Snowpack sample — Buffalo Mountain, Silverthorne, Colorado, USA (1/25/25, 10:11 AM MST)
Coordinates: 39.6222, -106.1139
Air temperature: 22 °F
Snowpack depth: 110 cm
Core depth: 20 cm
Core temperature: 48.2 °F
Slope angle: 12°, slope face: 102°
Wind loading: high
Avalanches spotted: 0
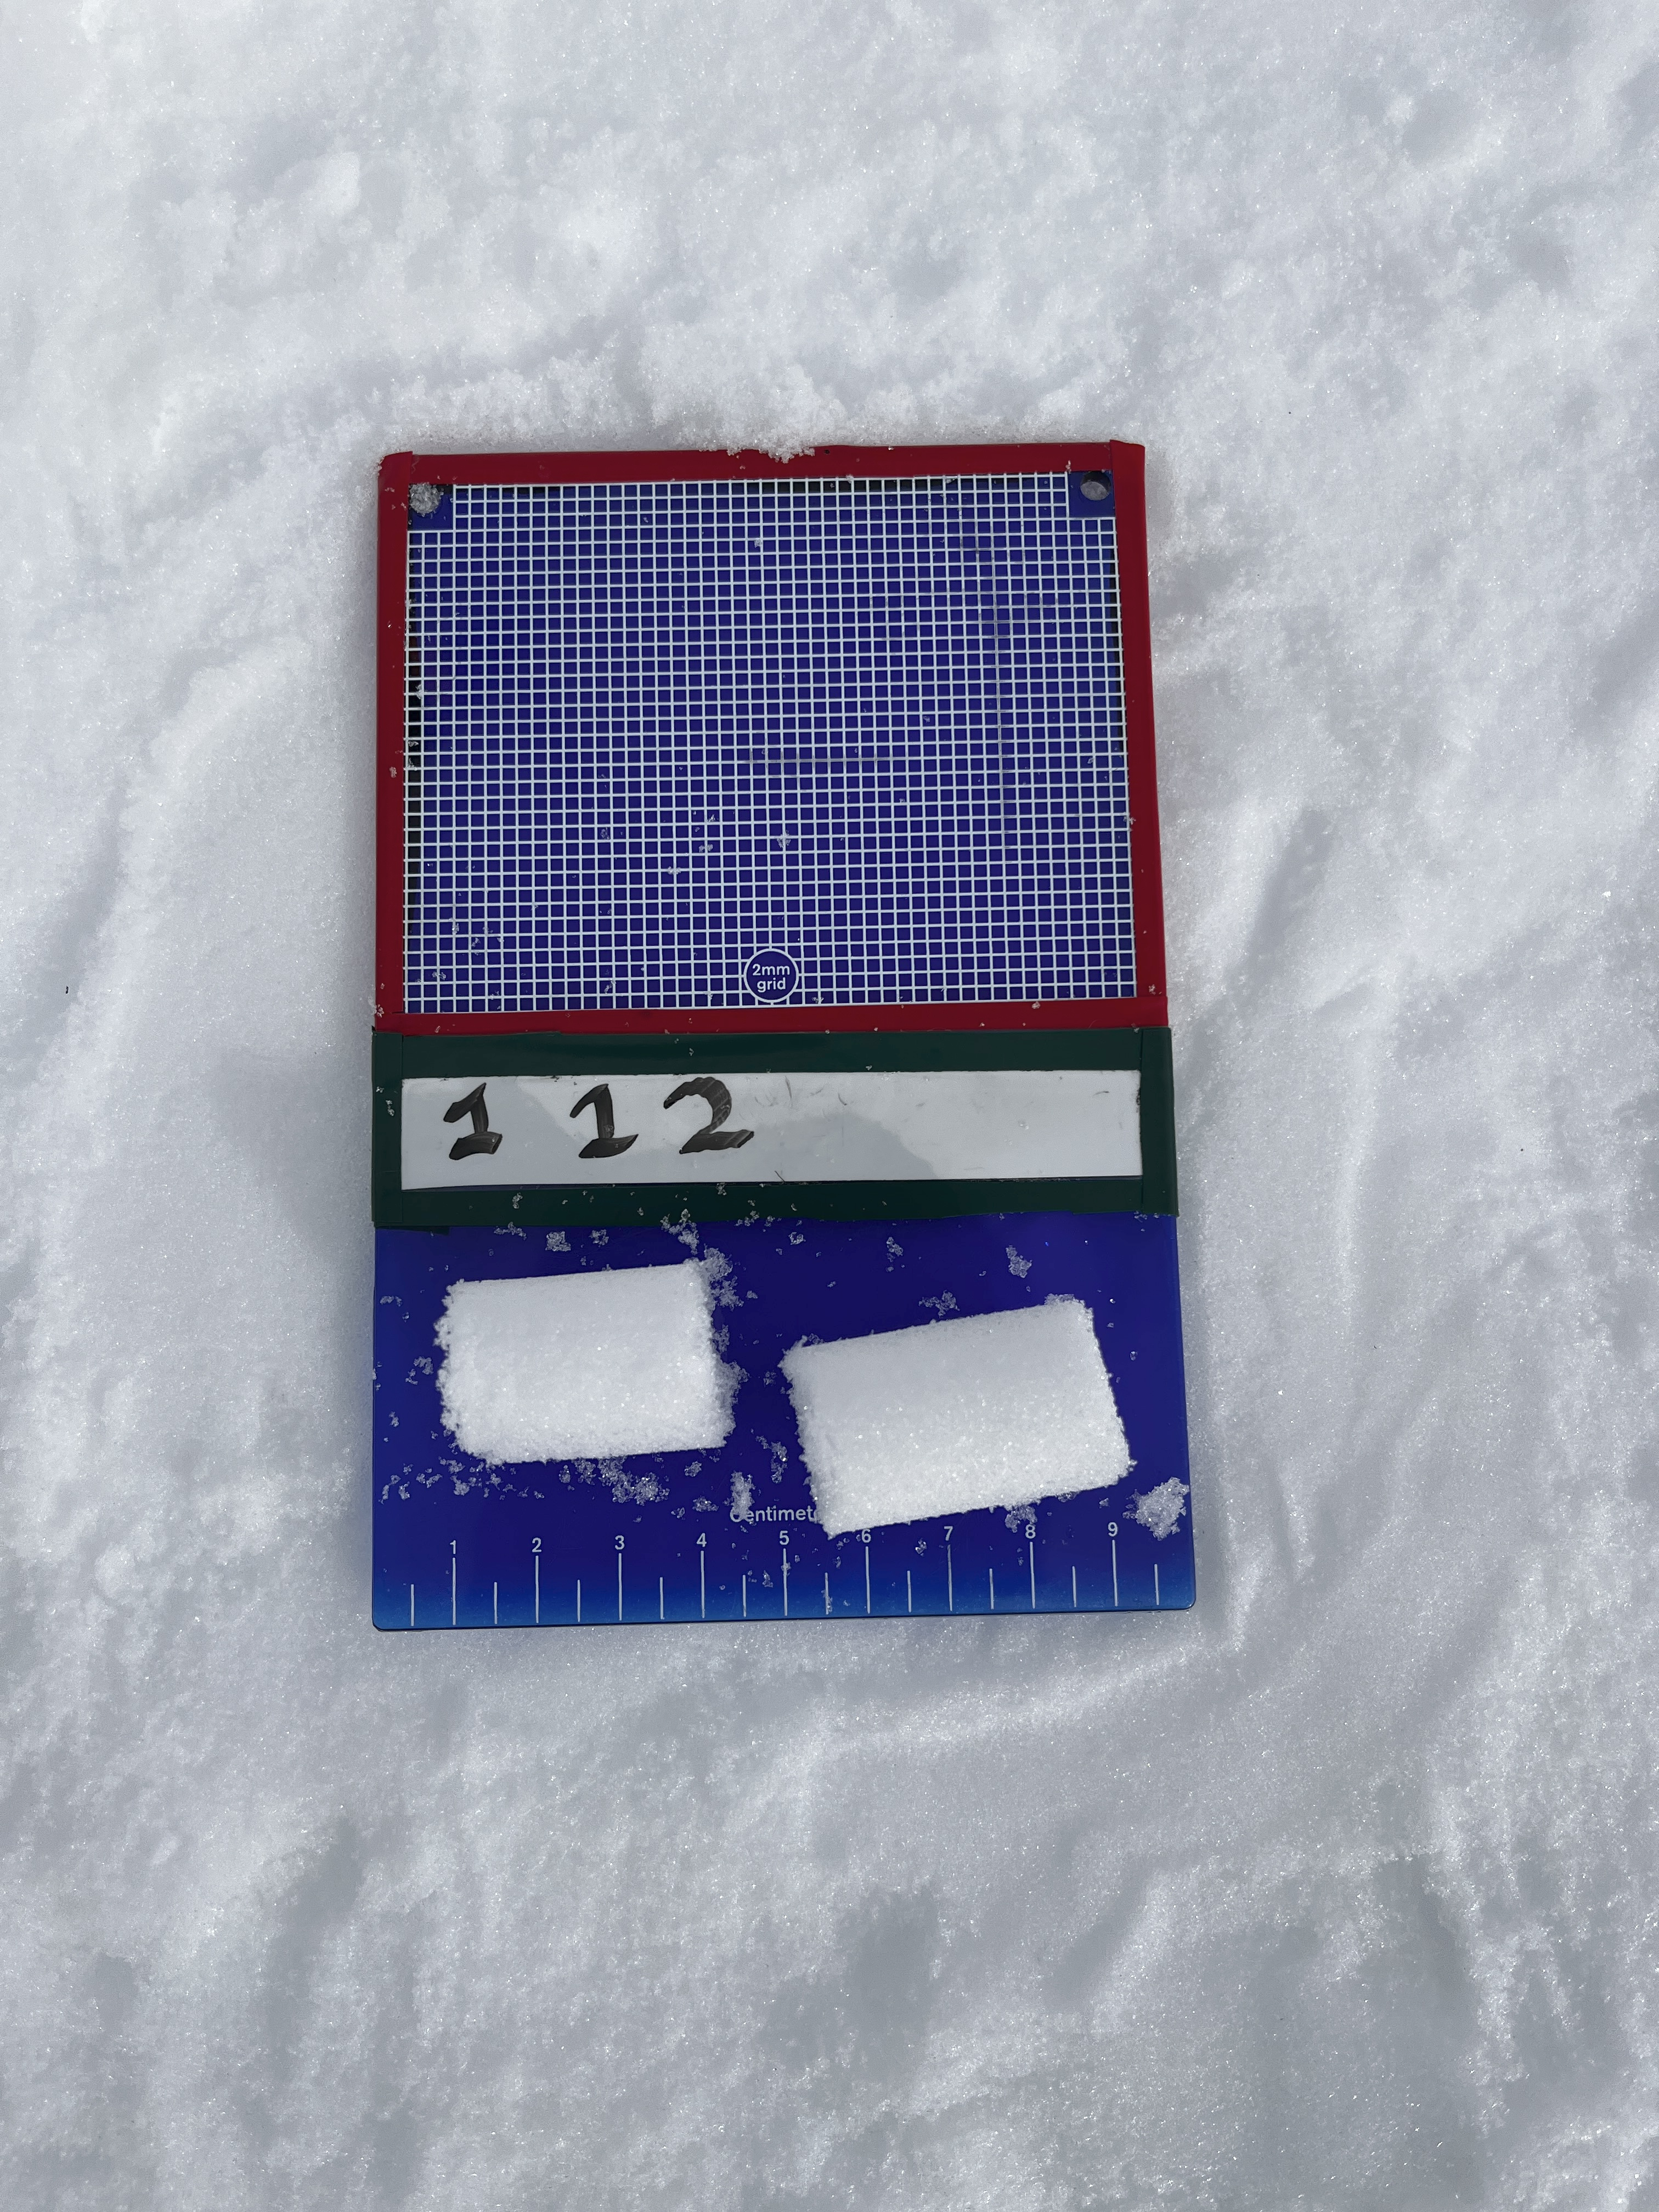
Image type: crystal_card
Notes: No avalanches nearby, collected on the outskirts of a fire break 15 meters from the treeline, on way to Buffalo and Red Mountain